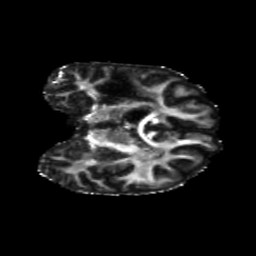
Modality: FA
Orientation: coronal
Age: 42
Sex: male
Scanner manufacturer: siemens
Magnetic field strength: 3 T
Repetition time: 5.25 s
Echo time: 0.08 s